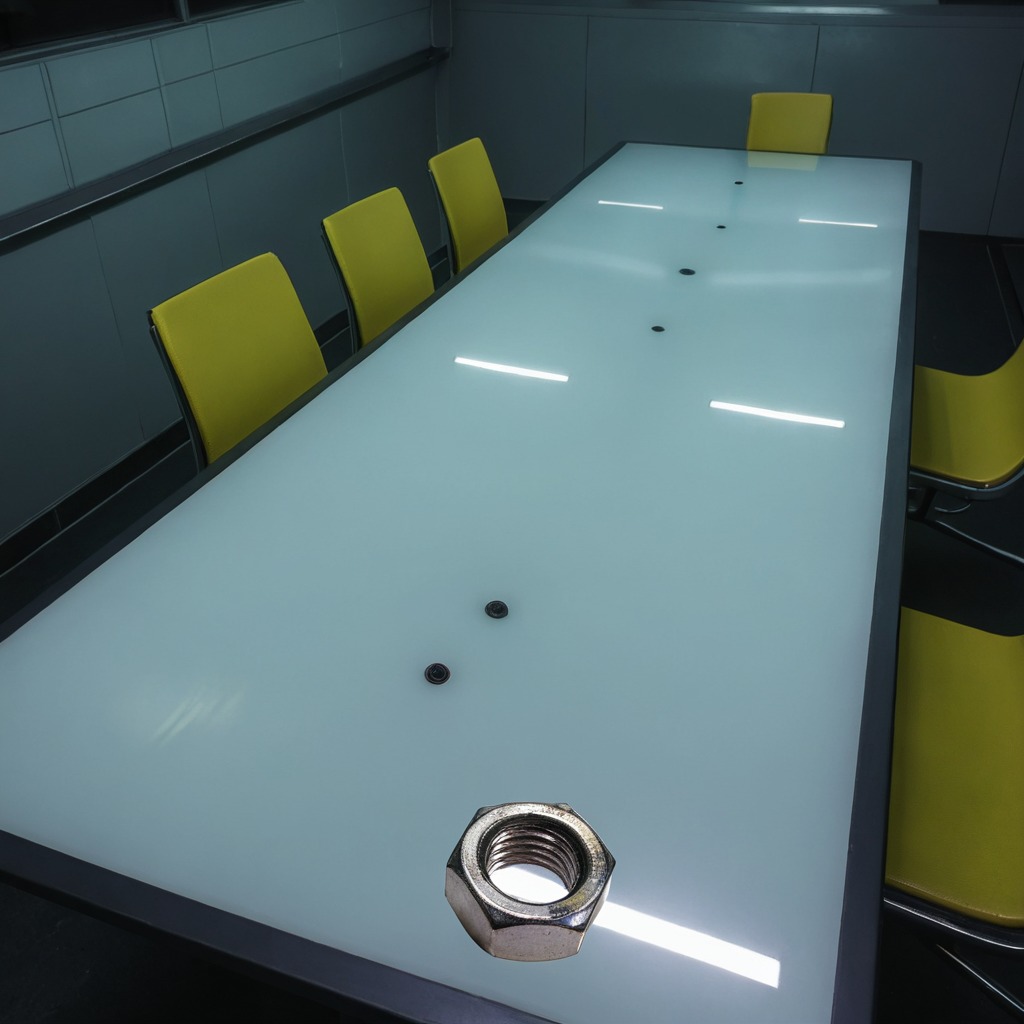
A metal nut is lying on a clean empty table in a railway signal maintenance room lit by harsh overhead fluorescents.